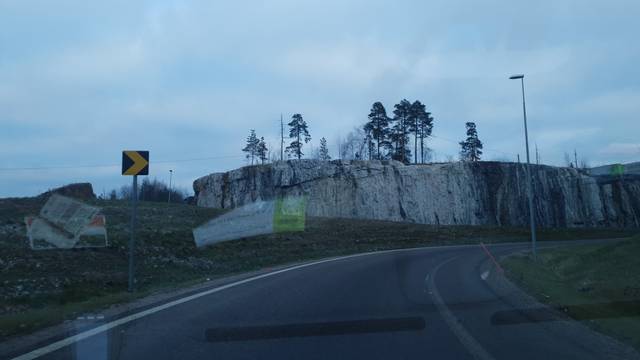
Region: Finland
Coordinates: 60.259, 25.125